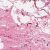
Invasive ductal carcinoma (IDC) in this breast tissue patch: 0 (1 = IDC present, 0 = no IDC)